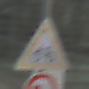
Verkehrszeichen: RadverkehrRechts
Zusatzzeichen unten: UeberholverbotKraftfahrzeuge
Umgebung: Outdoor, Urban
Tageszeit: SunriseSunset
Wetter: PartlyCloudy
Licht: Natural
Jahreszeit: NotSpecified
Kontrast: LowContrast